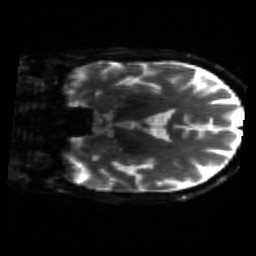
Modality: sbref
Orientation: coronal
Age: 64
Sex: male
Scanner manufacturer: siemens
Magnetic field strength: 3 T
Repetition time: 4.71 s
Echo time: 0.0906 s